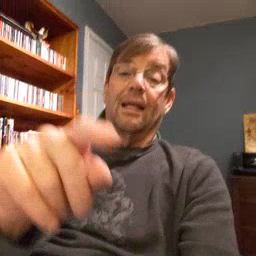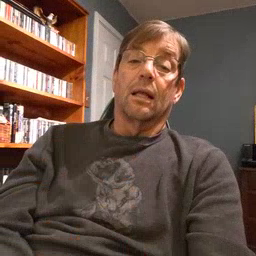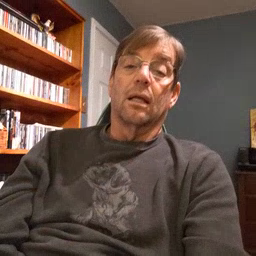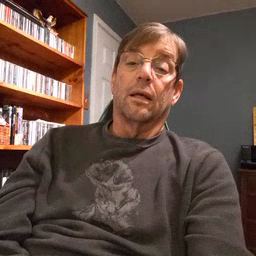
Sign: hesheit